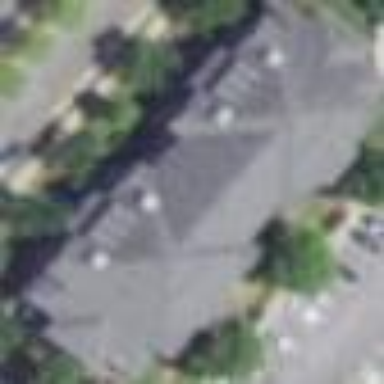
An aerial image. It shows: Residential building.